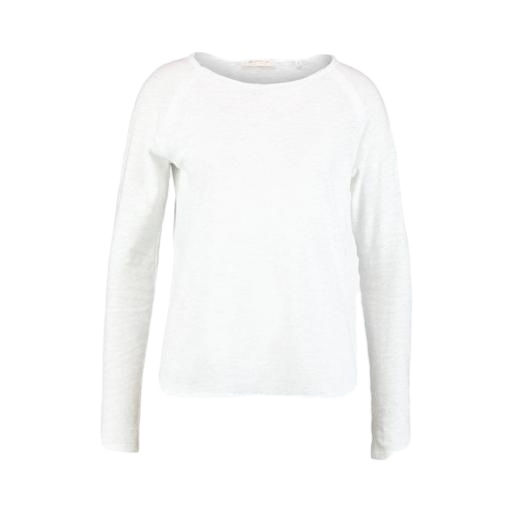
white raw-edge raglan, white long sleeve slub tee, white raw-edge scoop-neck top only macy, white background